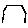
Label: hexagon